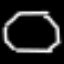
Label: octagon